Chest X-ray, PA view. Patient: 23 years old, sex F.
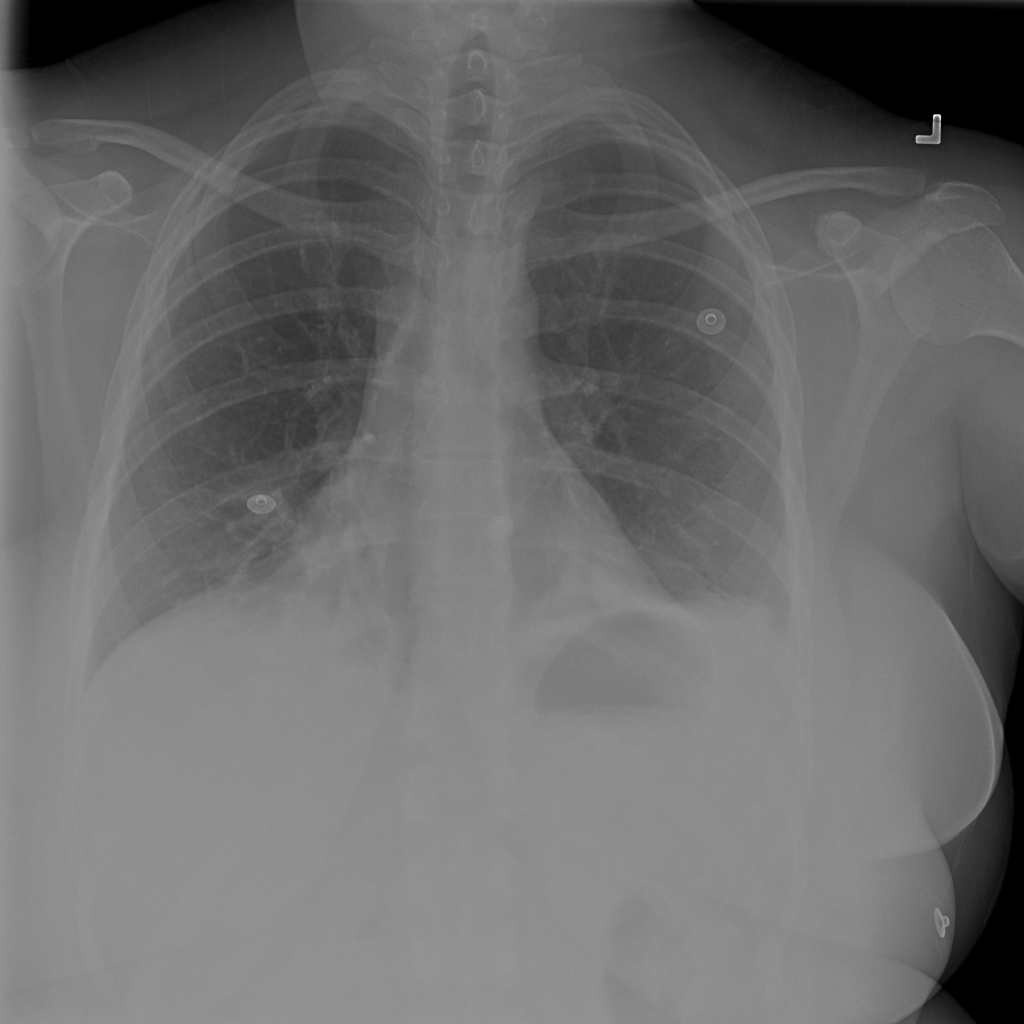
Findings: No Finding